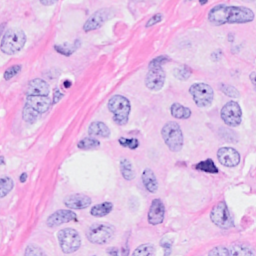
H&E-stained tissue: Breast